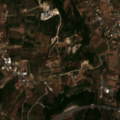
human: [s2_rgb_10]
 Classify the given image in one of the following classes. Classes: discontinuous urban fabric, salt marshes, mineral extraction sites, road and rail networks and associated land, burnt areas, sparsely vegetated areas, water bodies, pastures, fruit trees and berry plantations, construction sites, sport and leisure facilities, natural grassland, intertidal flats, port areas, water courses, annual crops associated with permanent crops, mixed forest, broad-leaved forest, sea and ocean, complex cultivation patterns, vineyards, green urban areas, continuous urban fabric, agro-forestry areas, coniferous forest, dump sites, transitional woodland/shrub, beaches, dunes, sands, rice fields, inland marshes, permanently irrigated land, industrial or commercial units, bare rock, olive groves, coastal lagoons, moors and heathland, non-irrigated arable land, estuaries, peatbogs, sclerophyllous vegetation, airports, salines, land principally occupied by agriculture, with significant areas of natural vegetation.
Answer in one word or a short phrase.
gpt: discontinuous urban fabric, vineyards, complex cultivation patterns, land principally occupied by agriculture, with significant areas of natural vegetation